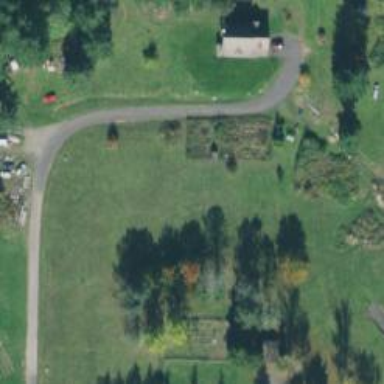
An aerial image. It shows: Shed.